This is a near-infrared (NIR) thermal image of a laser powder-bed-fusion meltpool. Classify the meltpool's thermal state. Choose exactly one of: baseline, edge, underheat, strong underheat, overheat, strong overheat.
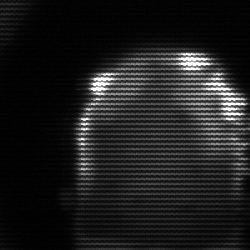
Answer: baseline